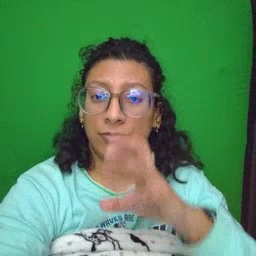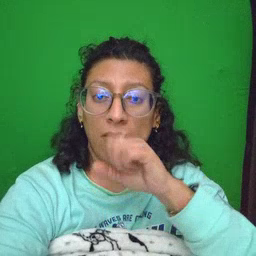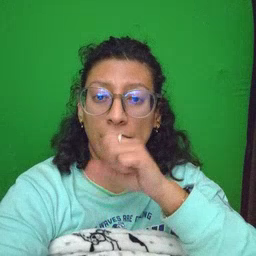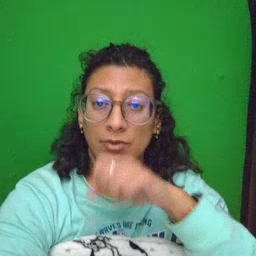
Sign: orange